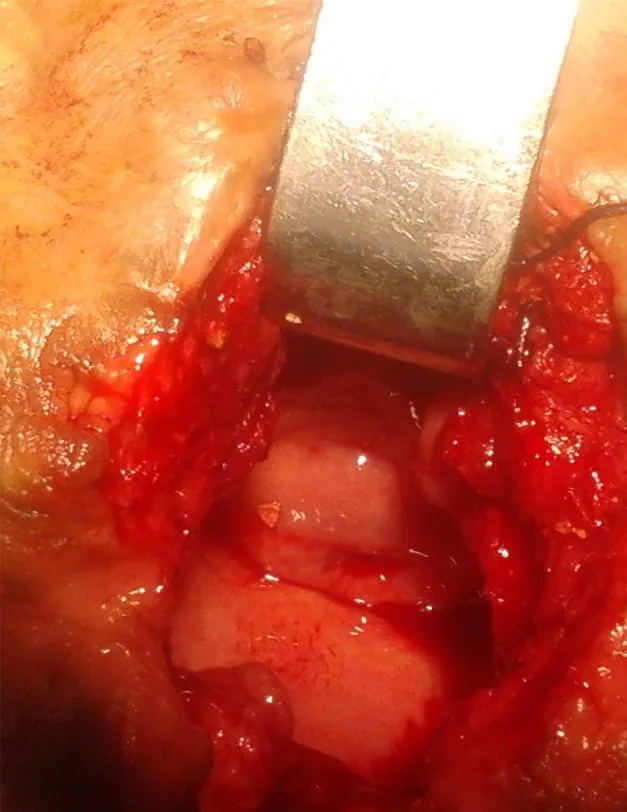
Vaginal Cavity After Removing the Stone and Irrigation. The Cervix of Uterus Is Evident.
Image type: medical_photograph (other_medical_photograph)